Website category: auto
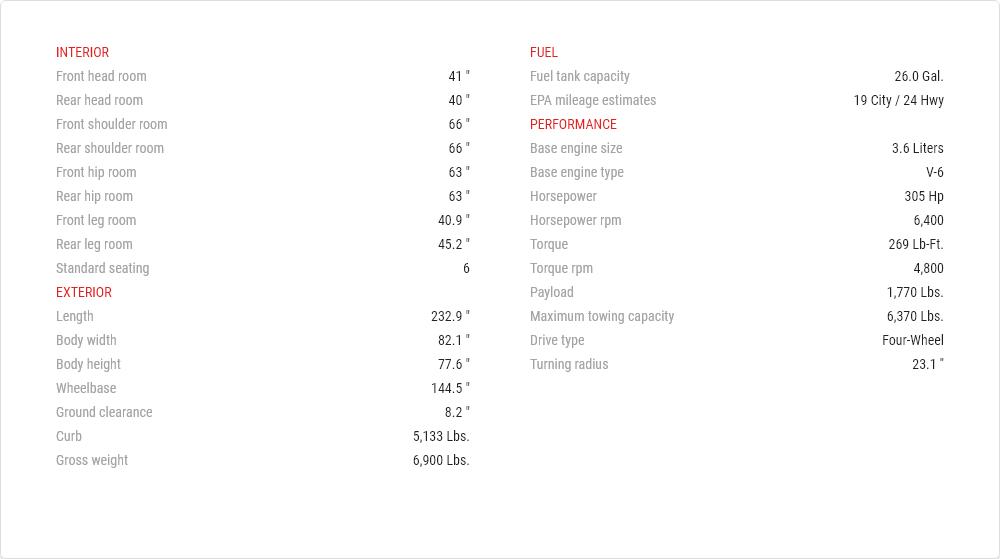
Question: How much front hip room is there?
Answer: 63 "

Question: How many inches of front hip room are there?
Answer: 63 "

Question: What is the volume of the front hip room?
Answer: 63 "

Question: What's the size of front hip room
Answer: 63 "

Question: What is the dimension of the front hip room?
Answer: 63 "